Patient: sex M, age 70
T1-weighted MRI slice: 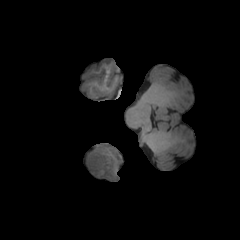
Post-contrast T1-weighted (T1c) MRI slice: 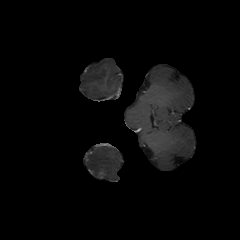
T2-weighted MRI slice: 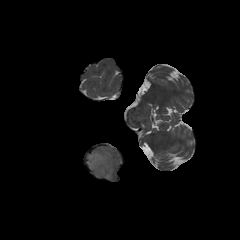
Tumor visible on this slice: yes
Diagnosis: Glioblastoma, IDH-wildtype
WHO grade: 4